Question:
The designer shows a black border around the red background, but the actual application only shows the red background. What gives? How to force the black border to be visible?
Here's the XAML for this window:
'''
<Window x:Class="WpfApplication1.MainWindow"
xmlns="http://schemas.microsoft.com/winfx/2006/xaml/presentation"
xmlns:x="http://schemas.microsoft.com/winfx/2006/xaml"
MinWidth="400" MinHeight="300"
TextOptions.TextFormattingMode="Display">
<DockPanel Background="{DynamicResource {x:Static SystemColors.ControlBrushKey}}">
<Button DockPanel.Dock="Top" Content="A button"
Padding="8,2" Margin="8" />
<Border DockPanel.Dock="Top" Height="10" BorderBrush="Black"
SnapsToDevicePixels="True" Background="Red" />
<Button DockPanel.Dock="Top" Content="A button"
Padding="8,2" Margin="8" />
</DockPanel>
</Window>
'''
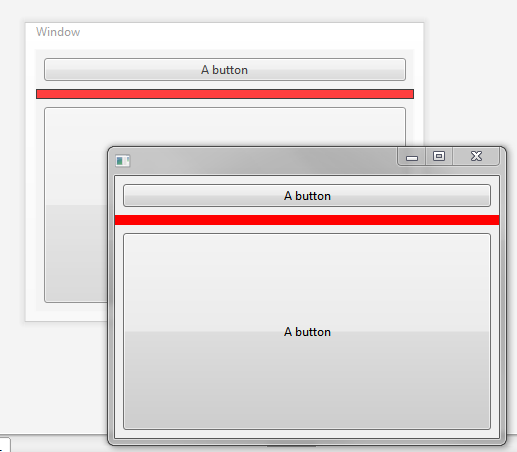
Answer: My guess is that the default thickness of the border during runtime is 0 - possibly because of an inherited style in the application resource dictionary. Default styles inherited from a global resource dictionary often don't show up during design time.
Try explicitly setting the 'BorderThickness="1"'